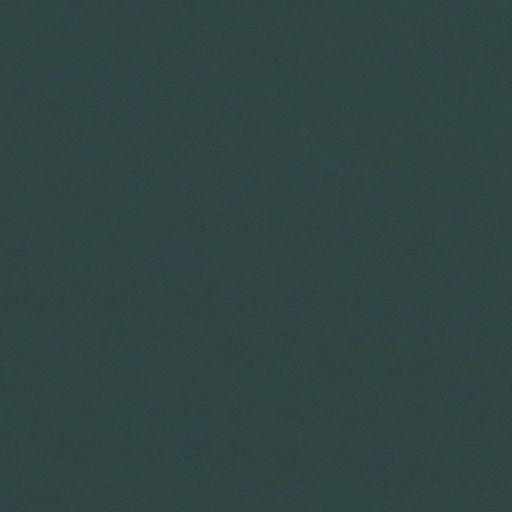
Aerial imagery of island in North Dakota named Knifer Towhead (historical) containing only open water